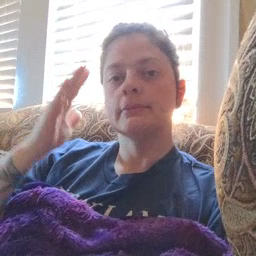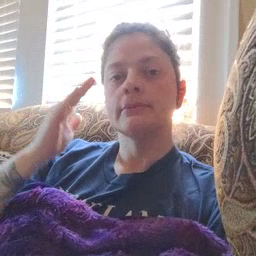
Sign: tree